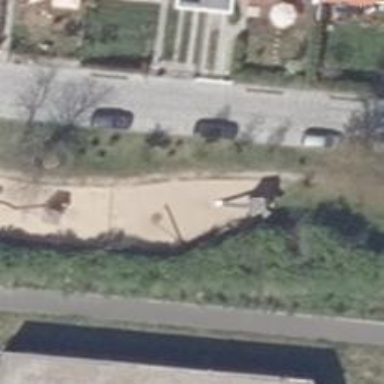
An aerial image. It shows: Playground with slide.